A bearing vibration time series has been folded into this square grayscale image, one row per segment of consecutive samples. Based on the visible evidence, which condition applies: normal, inner_race, outer_race, ball?
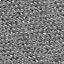
Answer: outer_race